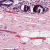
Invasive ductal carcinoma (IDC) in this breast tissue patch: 0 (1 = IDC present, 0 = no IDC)